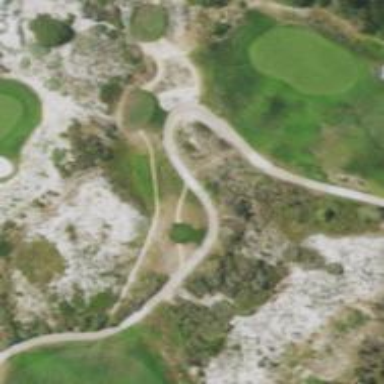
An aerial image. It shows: Path for both roads and golfers.